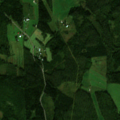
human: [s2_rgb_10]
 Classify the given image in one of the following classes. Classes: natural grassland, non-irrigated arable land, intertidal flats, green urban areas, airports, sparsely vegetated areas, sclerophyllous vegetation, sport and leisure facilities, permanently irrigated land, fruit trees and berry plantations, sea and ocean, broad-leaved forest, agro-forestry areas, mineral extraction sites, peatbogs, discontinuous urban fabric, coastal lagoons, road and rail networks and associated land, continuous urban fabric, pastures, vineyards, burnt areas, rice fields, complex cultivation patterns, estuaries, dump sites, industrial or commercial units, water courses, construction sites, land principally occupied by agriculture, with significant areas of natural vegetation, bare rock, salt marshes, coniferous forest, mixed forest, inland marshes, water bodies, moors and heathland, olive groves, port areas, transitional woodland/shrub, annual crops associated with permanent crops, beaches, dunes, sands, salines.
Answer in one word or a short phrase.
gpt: non-irrigated arable land, coniferous forest, mixed forest